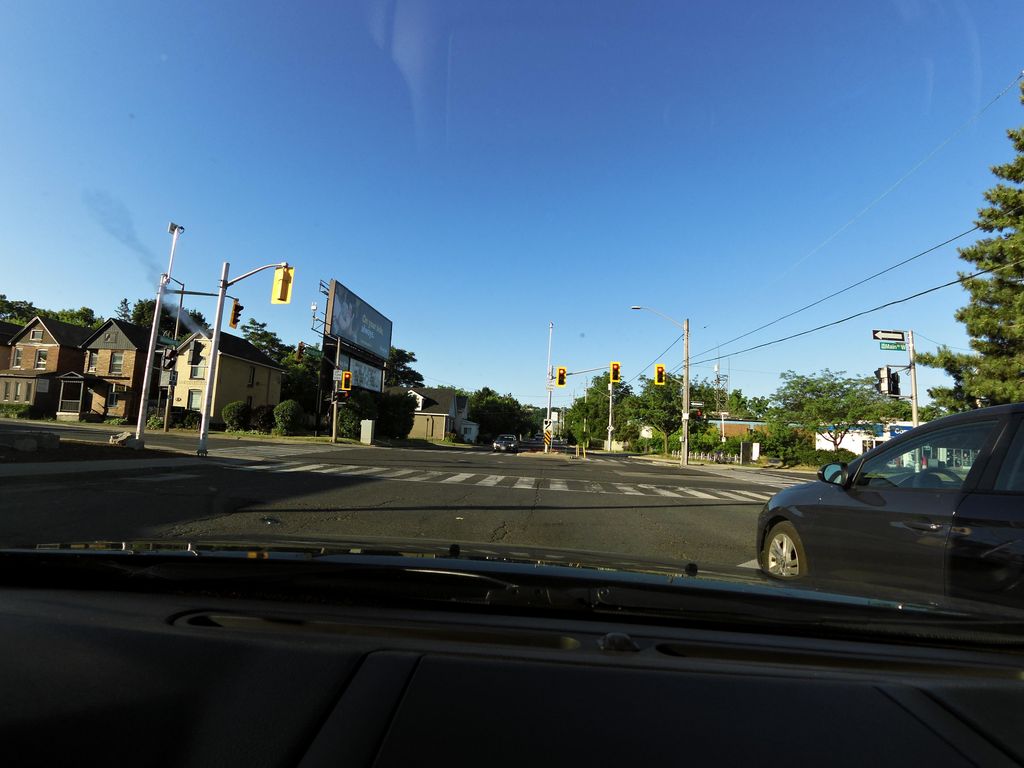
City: hamilton